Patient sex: M
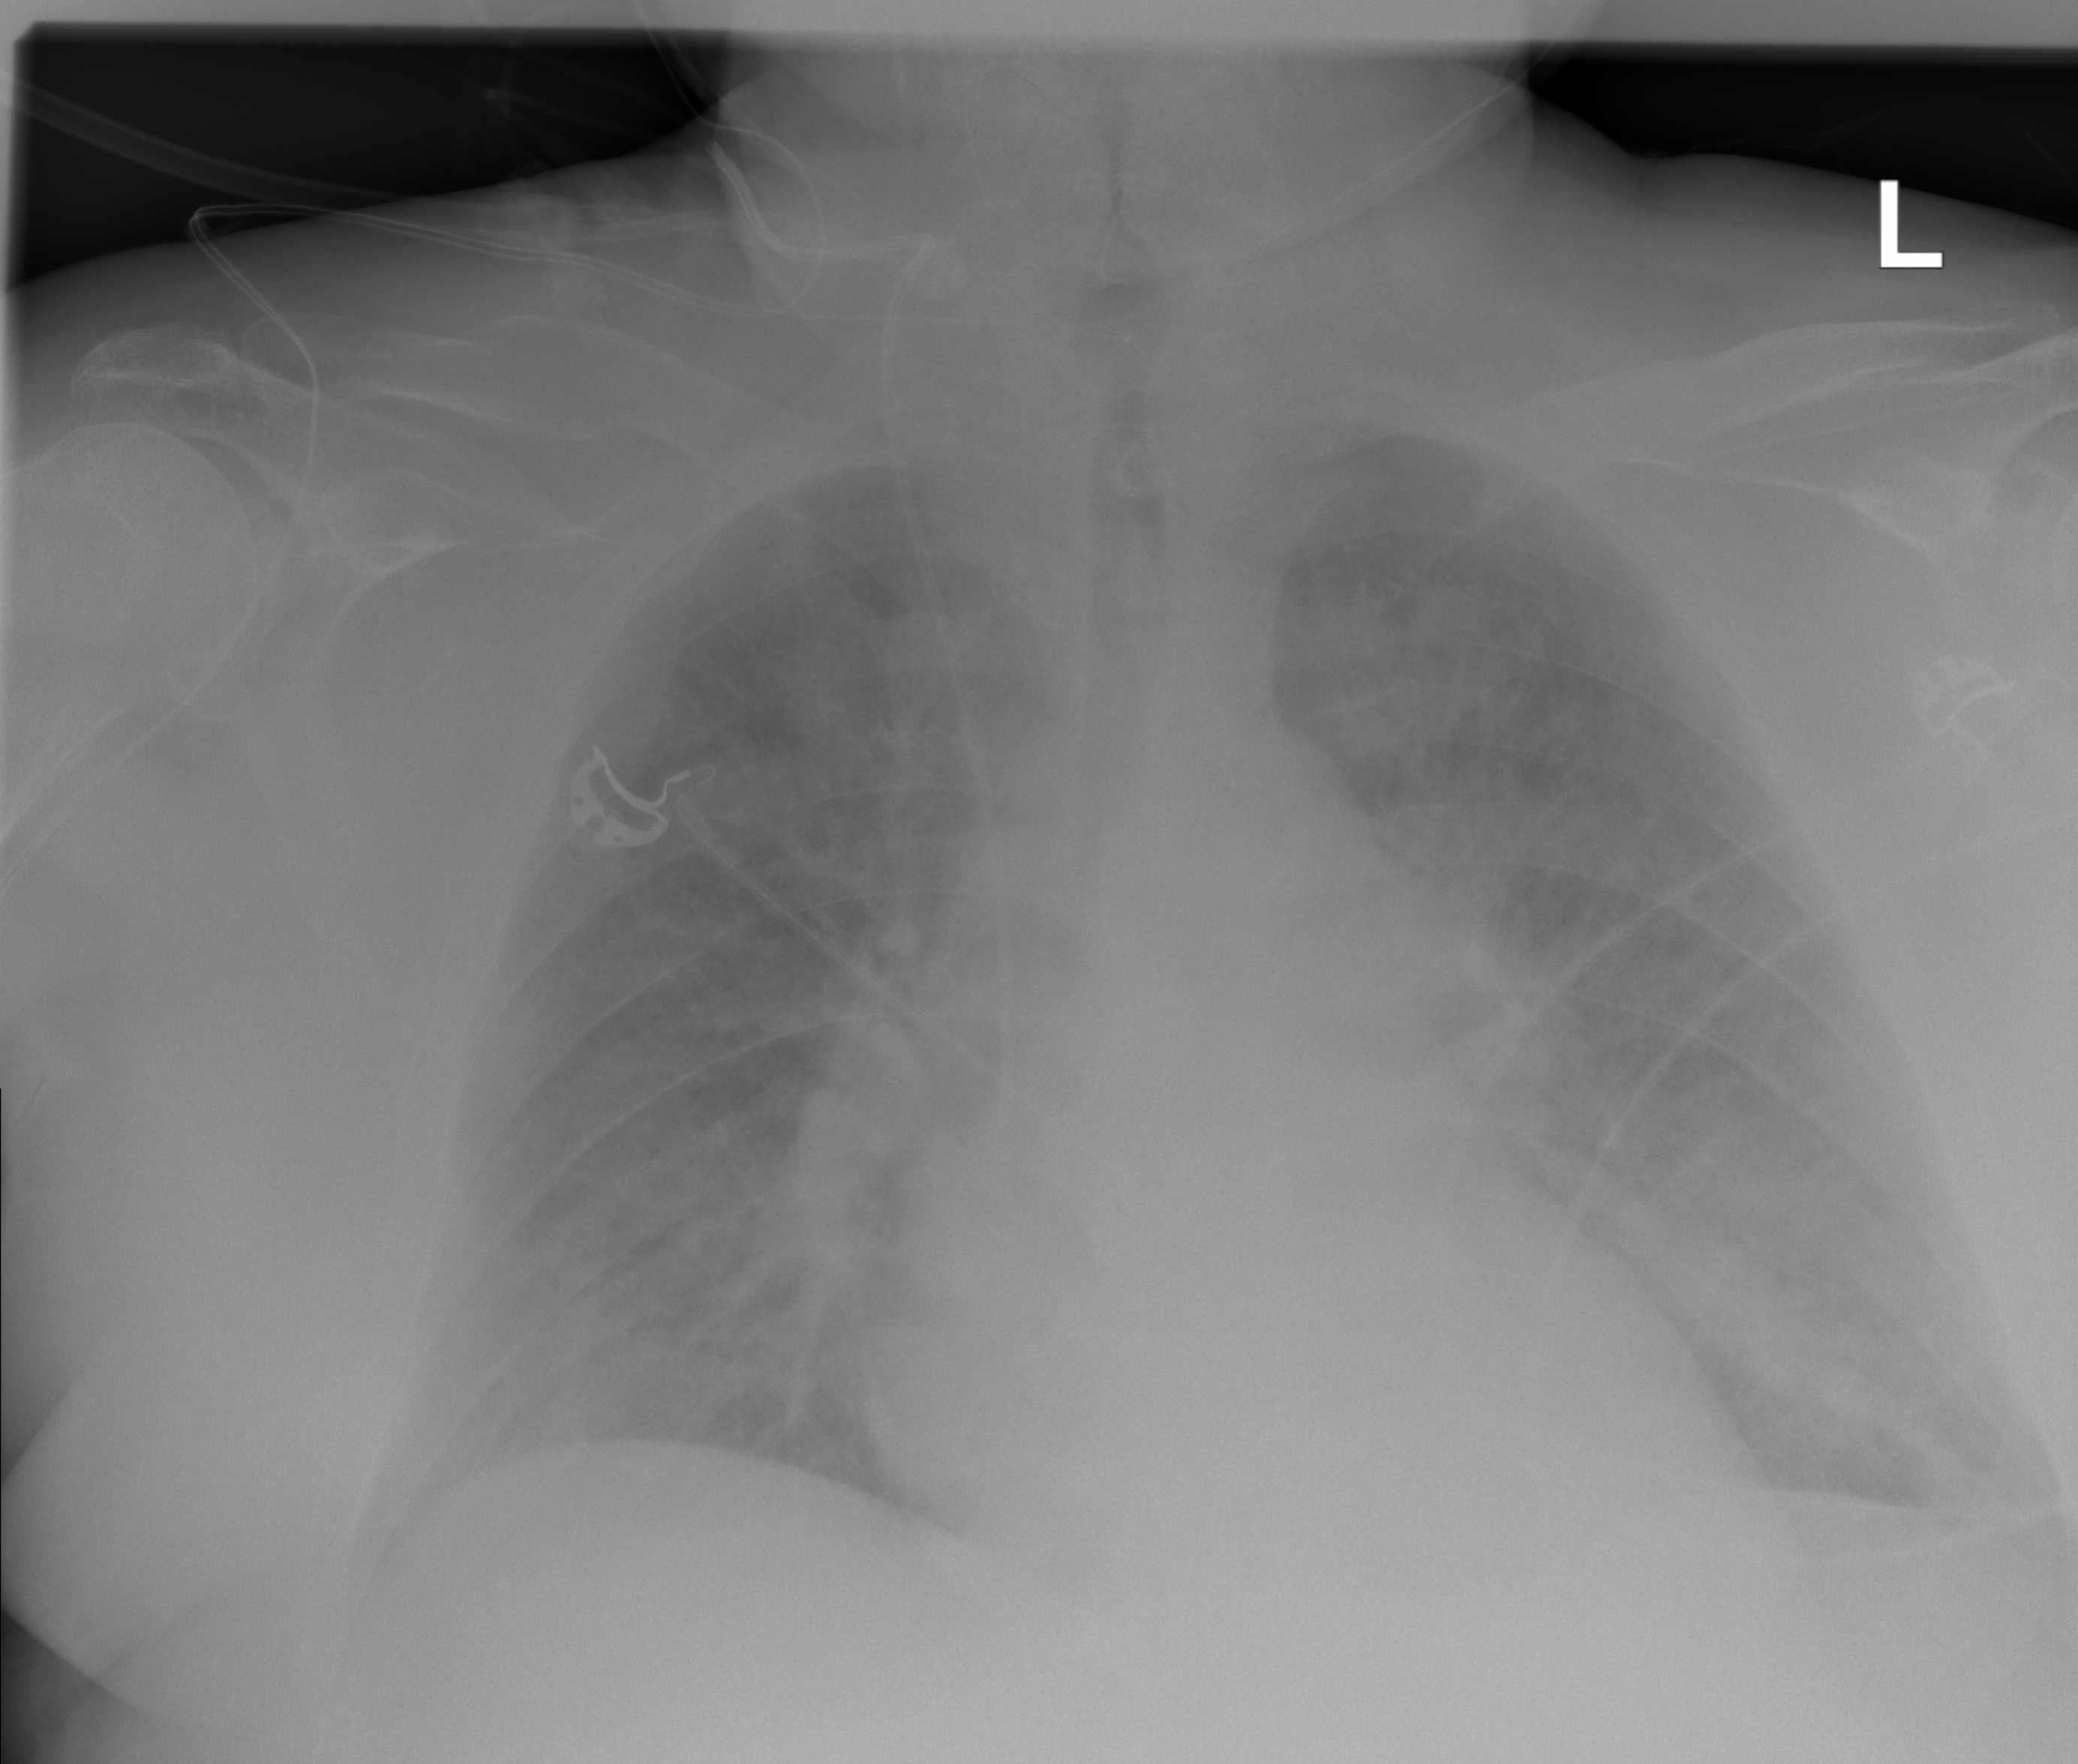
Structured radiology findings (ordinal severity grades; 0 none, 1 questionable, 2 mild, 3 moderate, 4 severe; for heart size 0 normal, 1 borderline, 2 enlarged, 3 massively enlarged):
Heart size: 2
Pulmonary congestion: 3
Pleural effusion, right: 0
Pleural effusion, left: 0
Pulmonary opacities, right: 2
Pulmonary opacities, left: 3
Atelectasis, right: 0
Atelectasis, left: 0